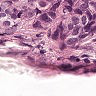
Metastatic tissue present: yes